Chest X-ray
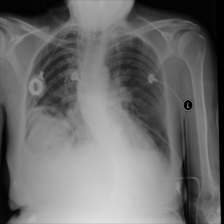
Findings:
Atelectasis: positive
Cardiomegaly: negative
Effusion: negative
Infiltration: positive
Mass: positive
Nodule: negative
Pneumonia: negative
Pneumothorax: negative
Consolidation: negative
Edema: negative
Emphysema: negative
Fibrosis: negative
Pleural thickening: negative
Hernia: negative